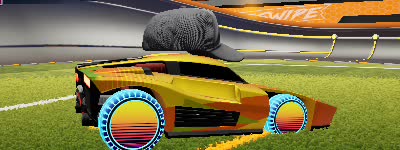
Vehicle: breakout